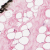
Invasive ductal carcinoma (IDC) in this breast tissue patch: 0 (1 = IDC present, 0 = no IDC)